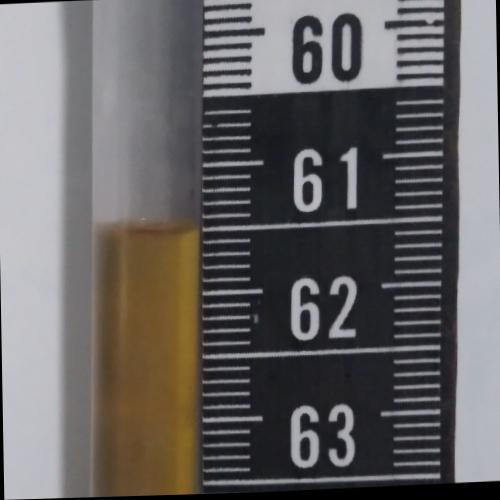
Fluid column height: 61.5 cm